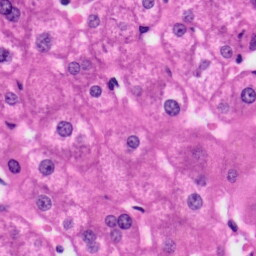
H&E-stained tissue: Liver